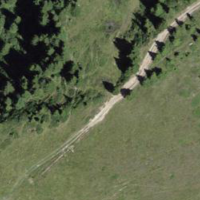
EUNIS habitat code: 23
Species observed at this site:
Geum montanum